Question: DBMS: SQL Server
I am trying to calculate the percentage of how many times a certain language is used for subtitles, for this I tried to retrieve how many times a language is used from my database
The calculation I am trying to do is: 'languagesusedforsubtitles / totalamountofsubtitlesused * 100'
My guess is that during my SELECT statement I need to or retrieve the values in a different manner but I can't seem to figure out how.
This is my so far "working" query which displays how many times one language is used for subtitling:
'''
-- Sorted language count / total used languages * 100
SELECT DISTINCT [language].name AS "Taal", COUNT(*) AS "Percentage"
FROM [profile]
INNER JOIN [watched_media] ON [watched_media].profileid = [profile].profile_ID
INNER JOIN subtitles ON [watched_media].subtitlesid = [subtitles].subtitles_ID
INNER JOIN language ON [language].language_ID = [subtitles].languageid
GROUP BY [language].name;
'''
And this is what I tried in the first place but it only comes up 0's as a result:
'''
SELECT DISTINCT [language].name AS "Taal", COUNT(*) / (SELECT COUNT(watched_media_ID) FROM [watched_media]) * 100 AS "Hoevaak gebruikt"
FROM [profile]
INNER JOIN [watched_media] ON [watched_media].profileid = [profile].profile_ID
INNER JOIN subtitles ON [watched_media].subtitlesid = [subtitles].subtitles_ID
INNER JOIN language ON [language].language_ID = [subtitles].languageid
GROUP BY [language].name;
'''
Here are the results of my first query:

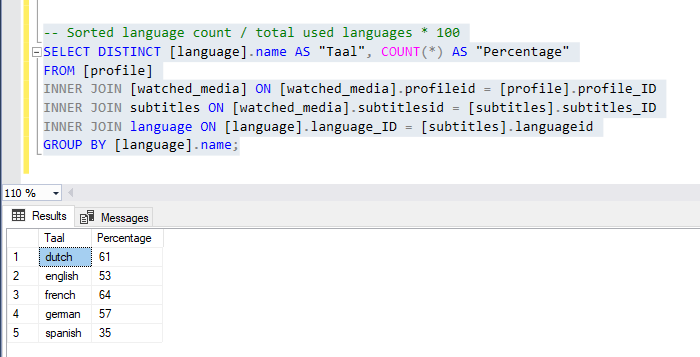
Answer: SQL Server does integer division, so '0/1' is '0' rather than '0.5'. A simple solution for you is:
'''
COUNT(*) * 100.0 / (SELECT COUNT(watched_media_ID) FROM [watched_media]
'''
The '.0' changes the value from an integer to a decimal number -- and division works more intuitively.